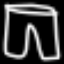
Label: pants